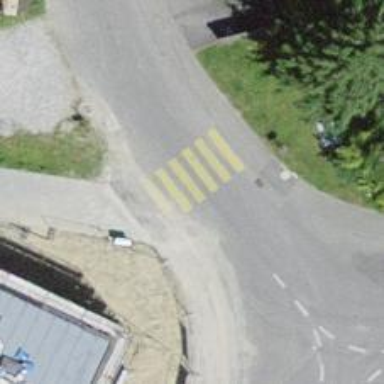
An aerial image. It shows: Zebra crossing on the road.